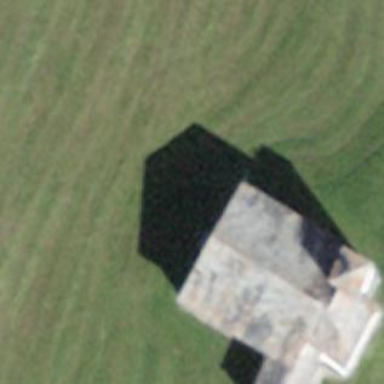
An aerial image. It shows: Chapel that serves as place of worship.